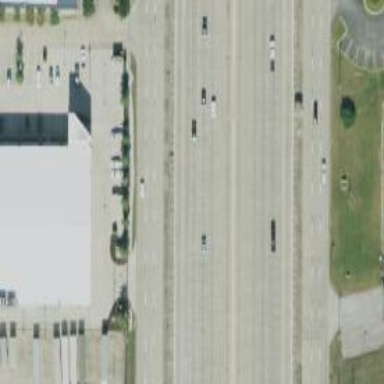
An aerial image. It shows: Motorway.